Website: apple
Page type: billing-address
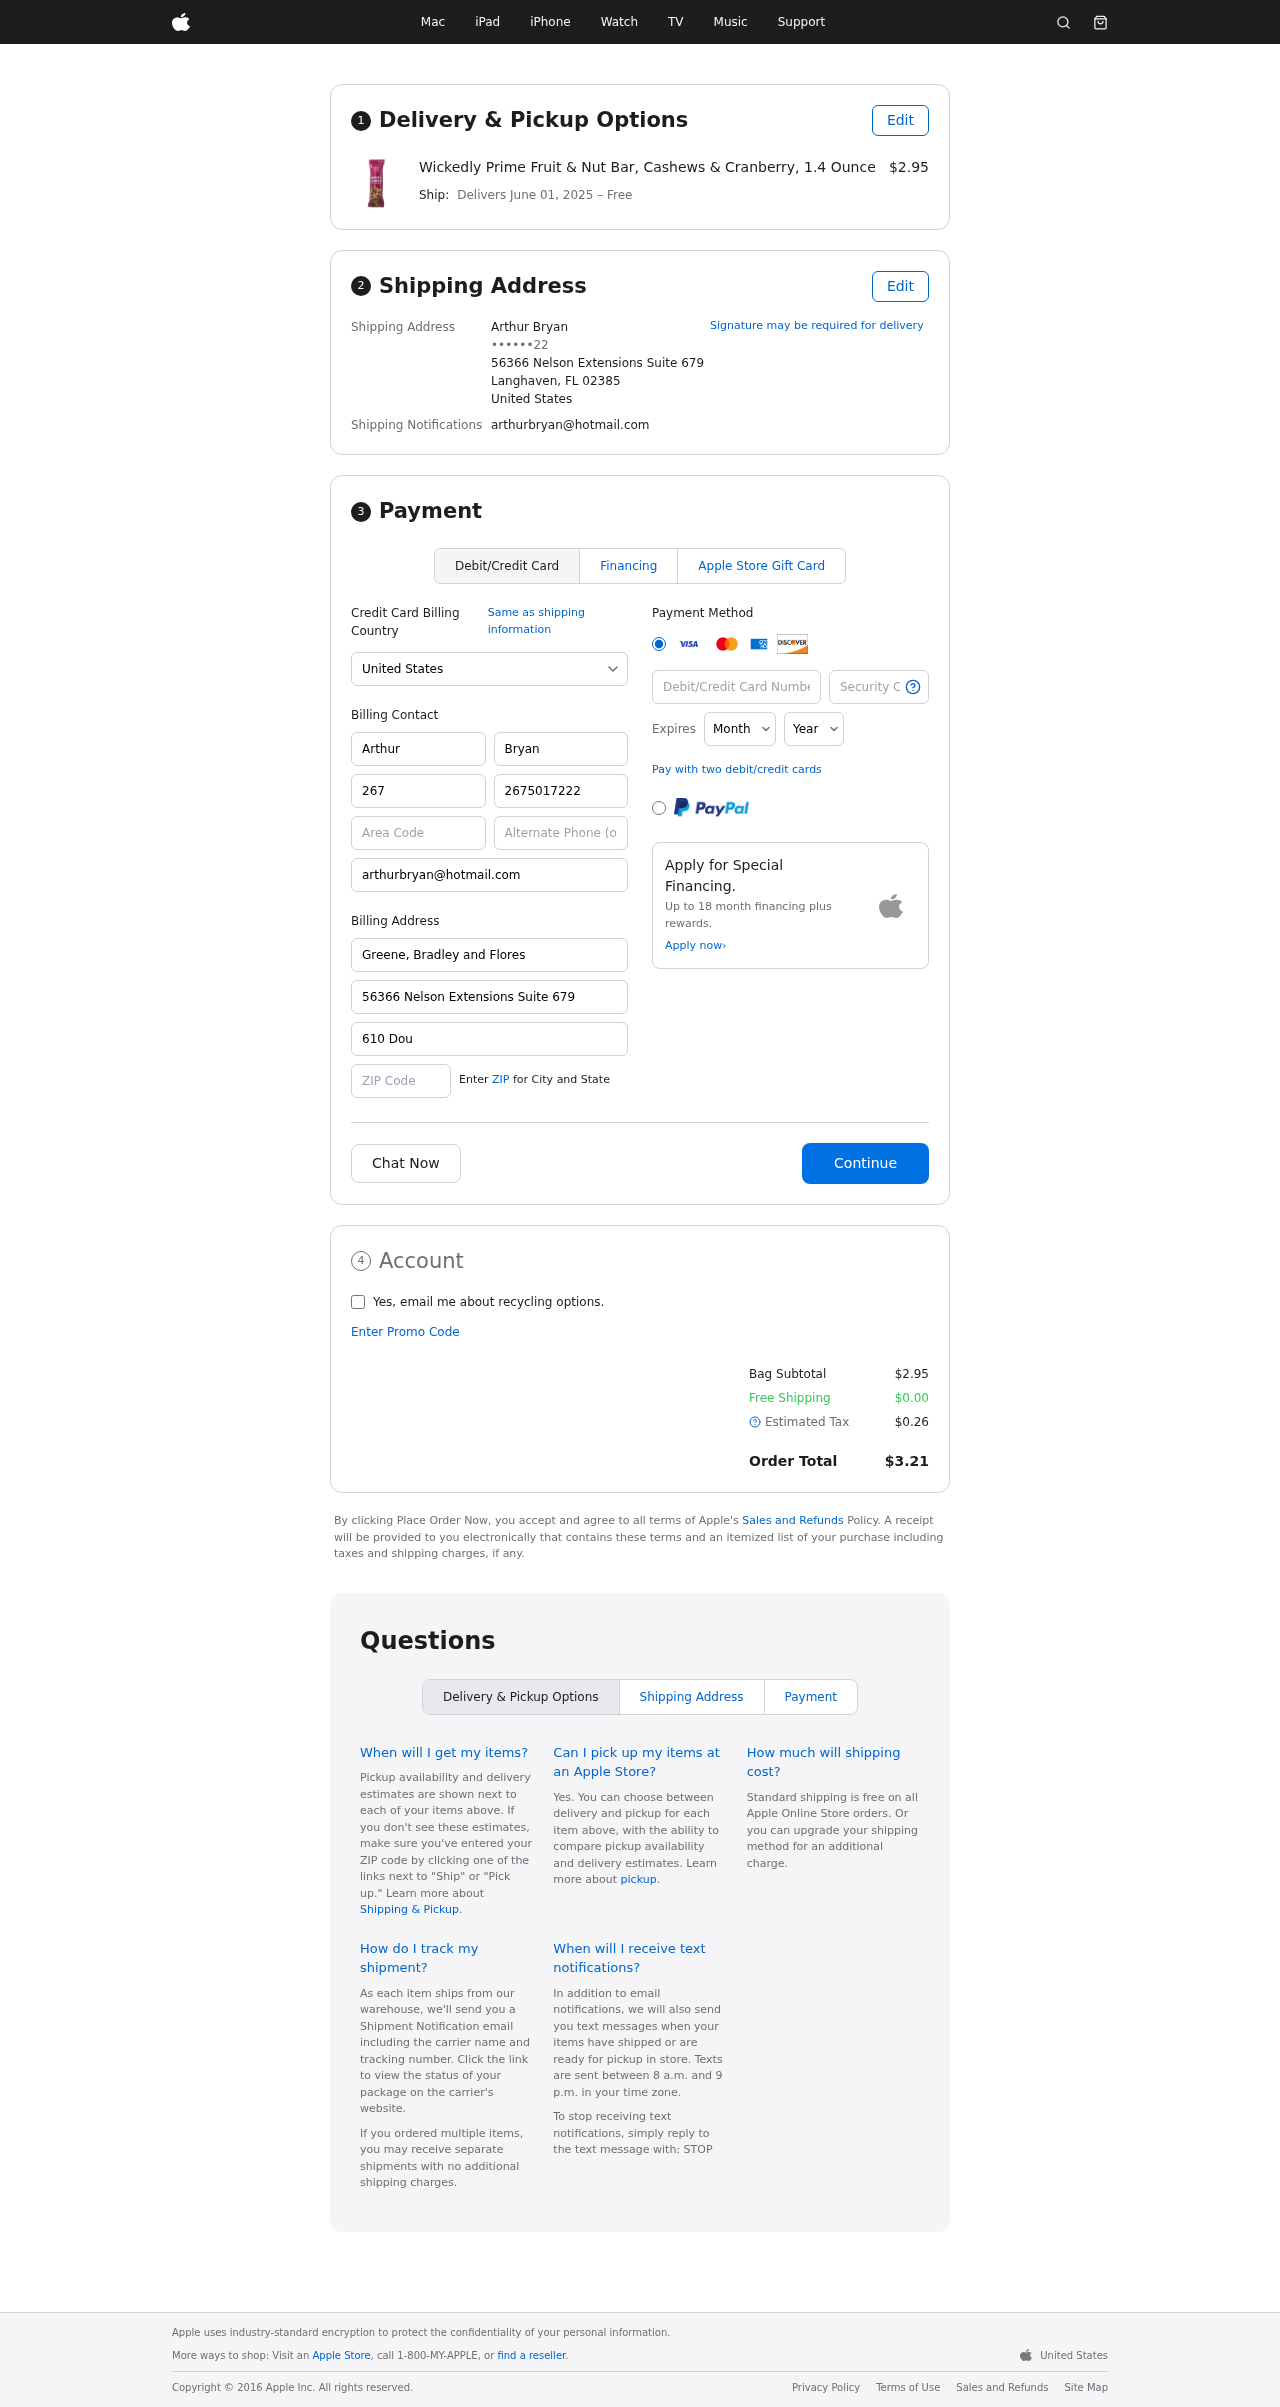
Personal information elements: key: PII_CARD_CVV
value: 167
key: PII_CARD_EXPIRY_MONTH
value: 05
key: PII_CARD_EXPIRY_YEAR
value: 30
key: PII_CARD_NUMBER
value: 2503 7203 3957 6192
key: PII_CITY_STATE_ZIP
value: Langhaven, FL 02385
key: PII_COUNTRY
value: United States
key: PII_EMAIL
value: arthurbryan@hotmail.com
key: PII_FULLNAME
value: Arthur Bryan
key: PII_STREET
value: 56366 Nelson Extensions Suite 679
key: PII_PHONE_MASKED
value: ••••••22
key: PII_BILLING_FIRSTNAME
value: Arthur
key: PII_BILLING_LASTNAME
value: Bryan
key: PII_BILLING_PHONE_AREA
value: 267
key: PII_BILLING_PHONE
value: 2675017222
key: PII_BILLING_EMAIL
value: arthurbryan@hotmail.com
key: PII_BILLING_COMPANY
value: Greene, Bradley and Flores
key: PII_BILLING_STREET
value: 56366 Nelson Extensions Suite 679
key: PII_BILLING_STREET2
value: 610 Douglas Junctions
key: PII_BILLING_POSTCODE
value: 02385
Product elements: key: PRODUCT1_NAME
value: Wickedly Prime Fruit & Nut Bar, Cashews & Cranberry, 1.4 Ounce
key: PRODUCT1_PRICE
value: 2.95
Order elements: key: ORDER_DELIVERY_DATE
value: June 01, 2025
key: ORDER_SUBTOTAL
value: $2.95
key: ORDER_SHIPPING_COST
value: $0.00
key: ORDER_TAX
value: $0.26
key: ORDER_TOTAL
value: $3.21